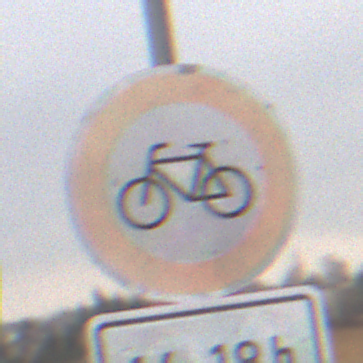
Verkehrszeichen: VerbotRadverkehr
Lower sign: ZeitangabenOhneBeschraenkungAufWochentage1
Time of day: Midday
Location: Outdoor (RoadRail)
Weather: Overcast
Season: NotSpecified
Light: Natural